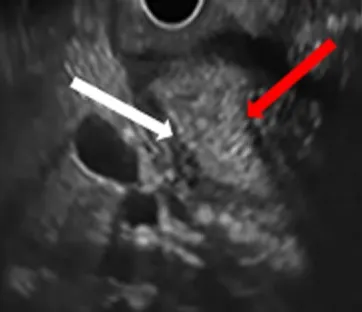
cystic lesion of the head of the pancreas (white arrow).
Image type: radiology (ultrasound)